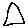
Label: triangle